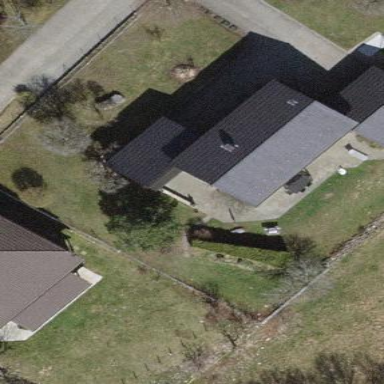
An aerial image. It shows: Simple house.